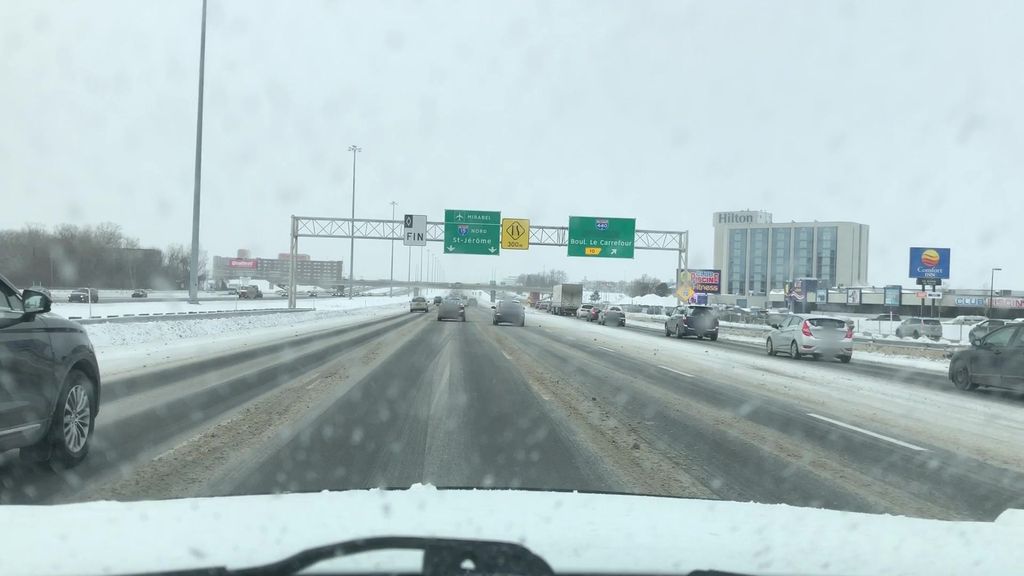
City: montreal